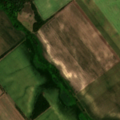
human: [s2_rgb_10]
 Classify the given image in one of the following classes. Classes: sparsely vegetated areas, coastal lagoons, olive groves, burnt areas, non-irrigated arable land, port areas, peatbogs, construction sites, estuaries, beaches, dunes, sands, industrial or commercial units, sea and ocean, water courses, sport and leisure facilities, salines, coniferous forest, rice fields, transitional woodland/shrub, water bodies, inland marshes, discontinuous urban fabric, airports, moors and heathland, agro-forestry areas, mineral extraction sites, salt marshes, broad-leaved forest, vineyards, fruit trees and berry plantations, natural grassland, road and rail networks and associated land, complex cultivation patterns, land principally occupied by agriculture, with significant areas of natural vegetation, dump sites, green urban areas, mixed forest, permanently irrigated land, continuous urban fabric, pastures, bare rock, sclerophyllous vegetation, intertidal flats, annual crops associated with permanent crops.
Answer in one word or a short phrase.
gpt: non-irrigated arable land, land principally occupied by agriculture, with significant areas of natural vegetation